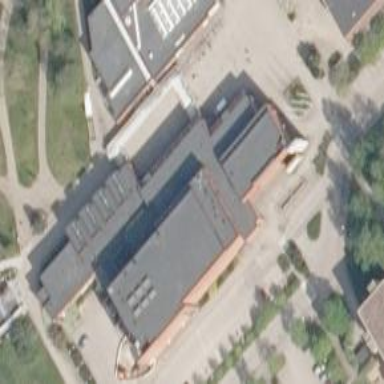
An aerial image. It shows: Conference centre building.